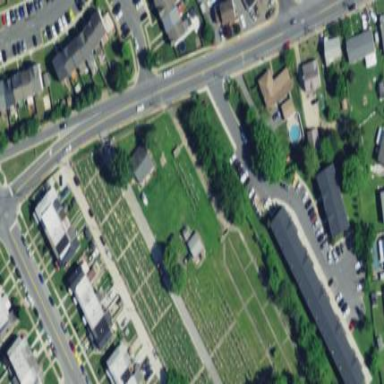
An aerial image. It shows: Cemetery.